You are looking at the short-time Fourier spectrogram of a rotating shaft's vibration signal. What is the most likely rotor condition (normal, misalignment, unbalance, looseness)?
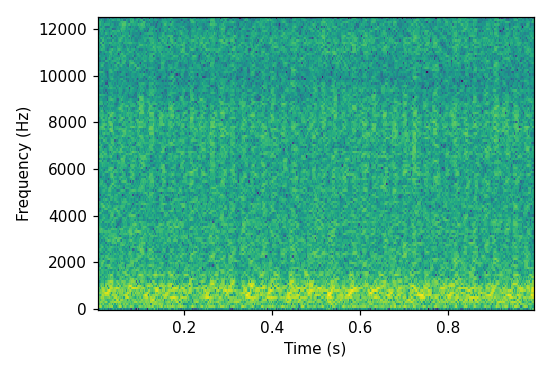
Answer: unbalance